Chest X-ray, AP view. Patient: 45 years old, sex M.
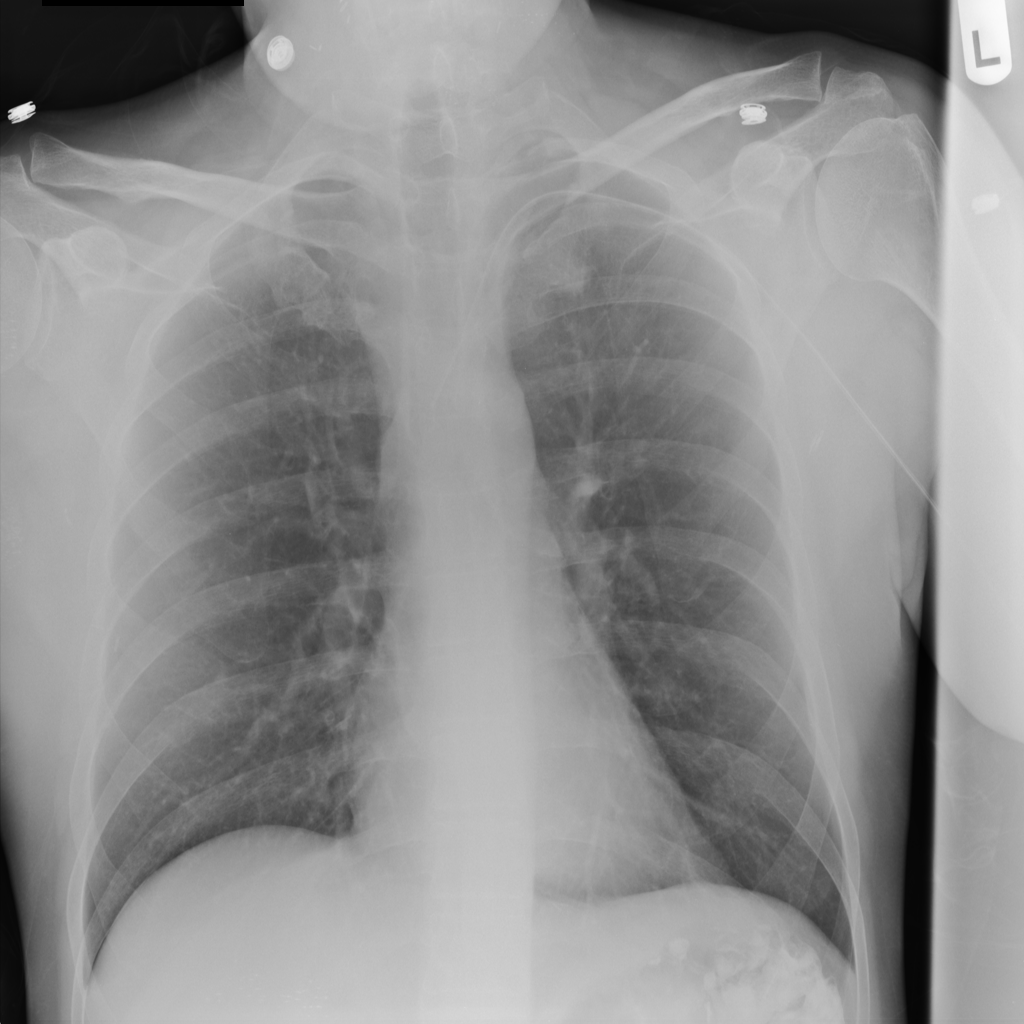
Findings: No Finding